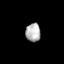
Tissue: lung
Cell type: Endothelial cells
Senescence score: 0.6005
Nuclear area (px): 268
Mean DAPI intensity: 178.951